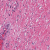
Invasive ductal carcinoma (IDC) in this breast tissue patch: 1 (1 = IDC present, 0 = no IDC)